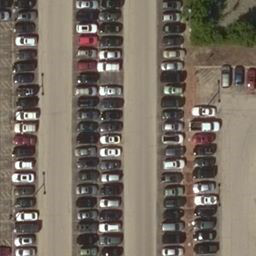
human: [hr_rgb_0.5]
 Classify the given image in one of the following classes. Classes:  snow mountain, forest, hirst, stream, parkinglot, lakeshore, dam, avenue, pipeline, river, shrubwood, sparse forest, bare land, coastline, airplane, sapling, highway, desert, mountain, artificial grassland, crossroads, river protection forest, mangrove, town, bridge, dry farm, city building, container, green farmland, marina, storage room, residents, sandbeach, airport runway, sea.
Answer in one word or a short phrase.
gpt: parkinglot